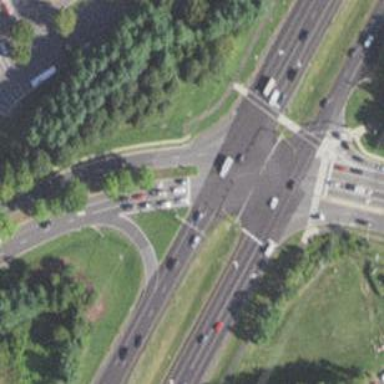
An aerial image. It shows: Trunk link road with asphalt surface.